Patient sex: F
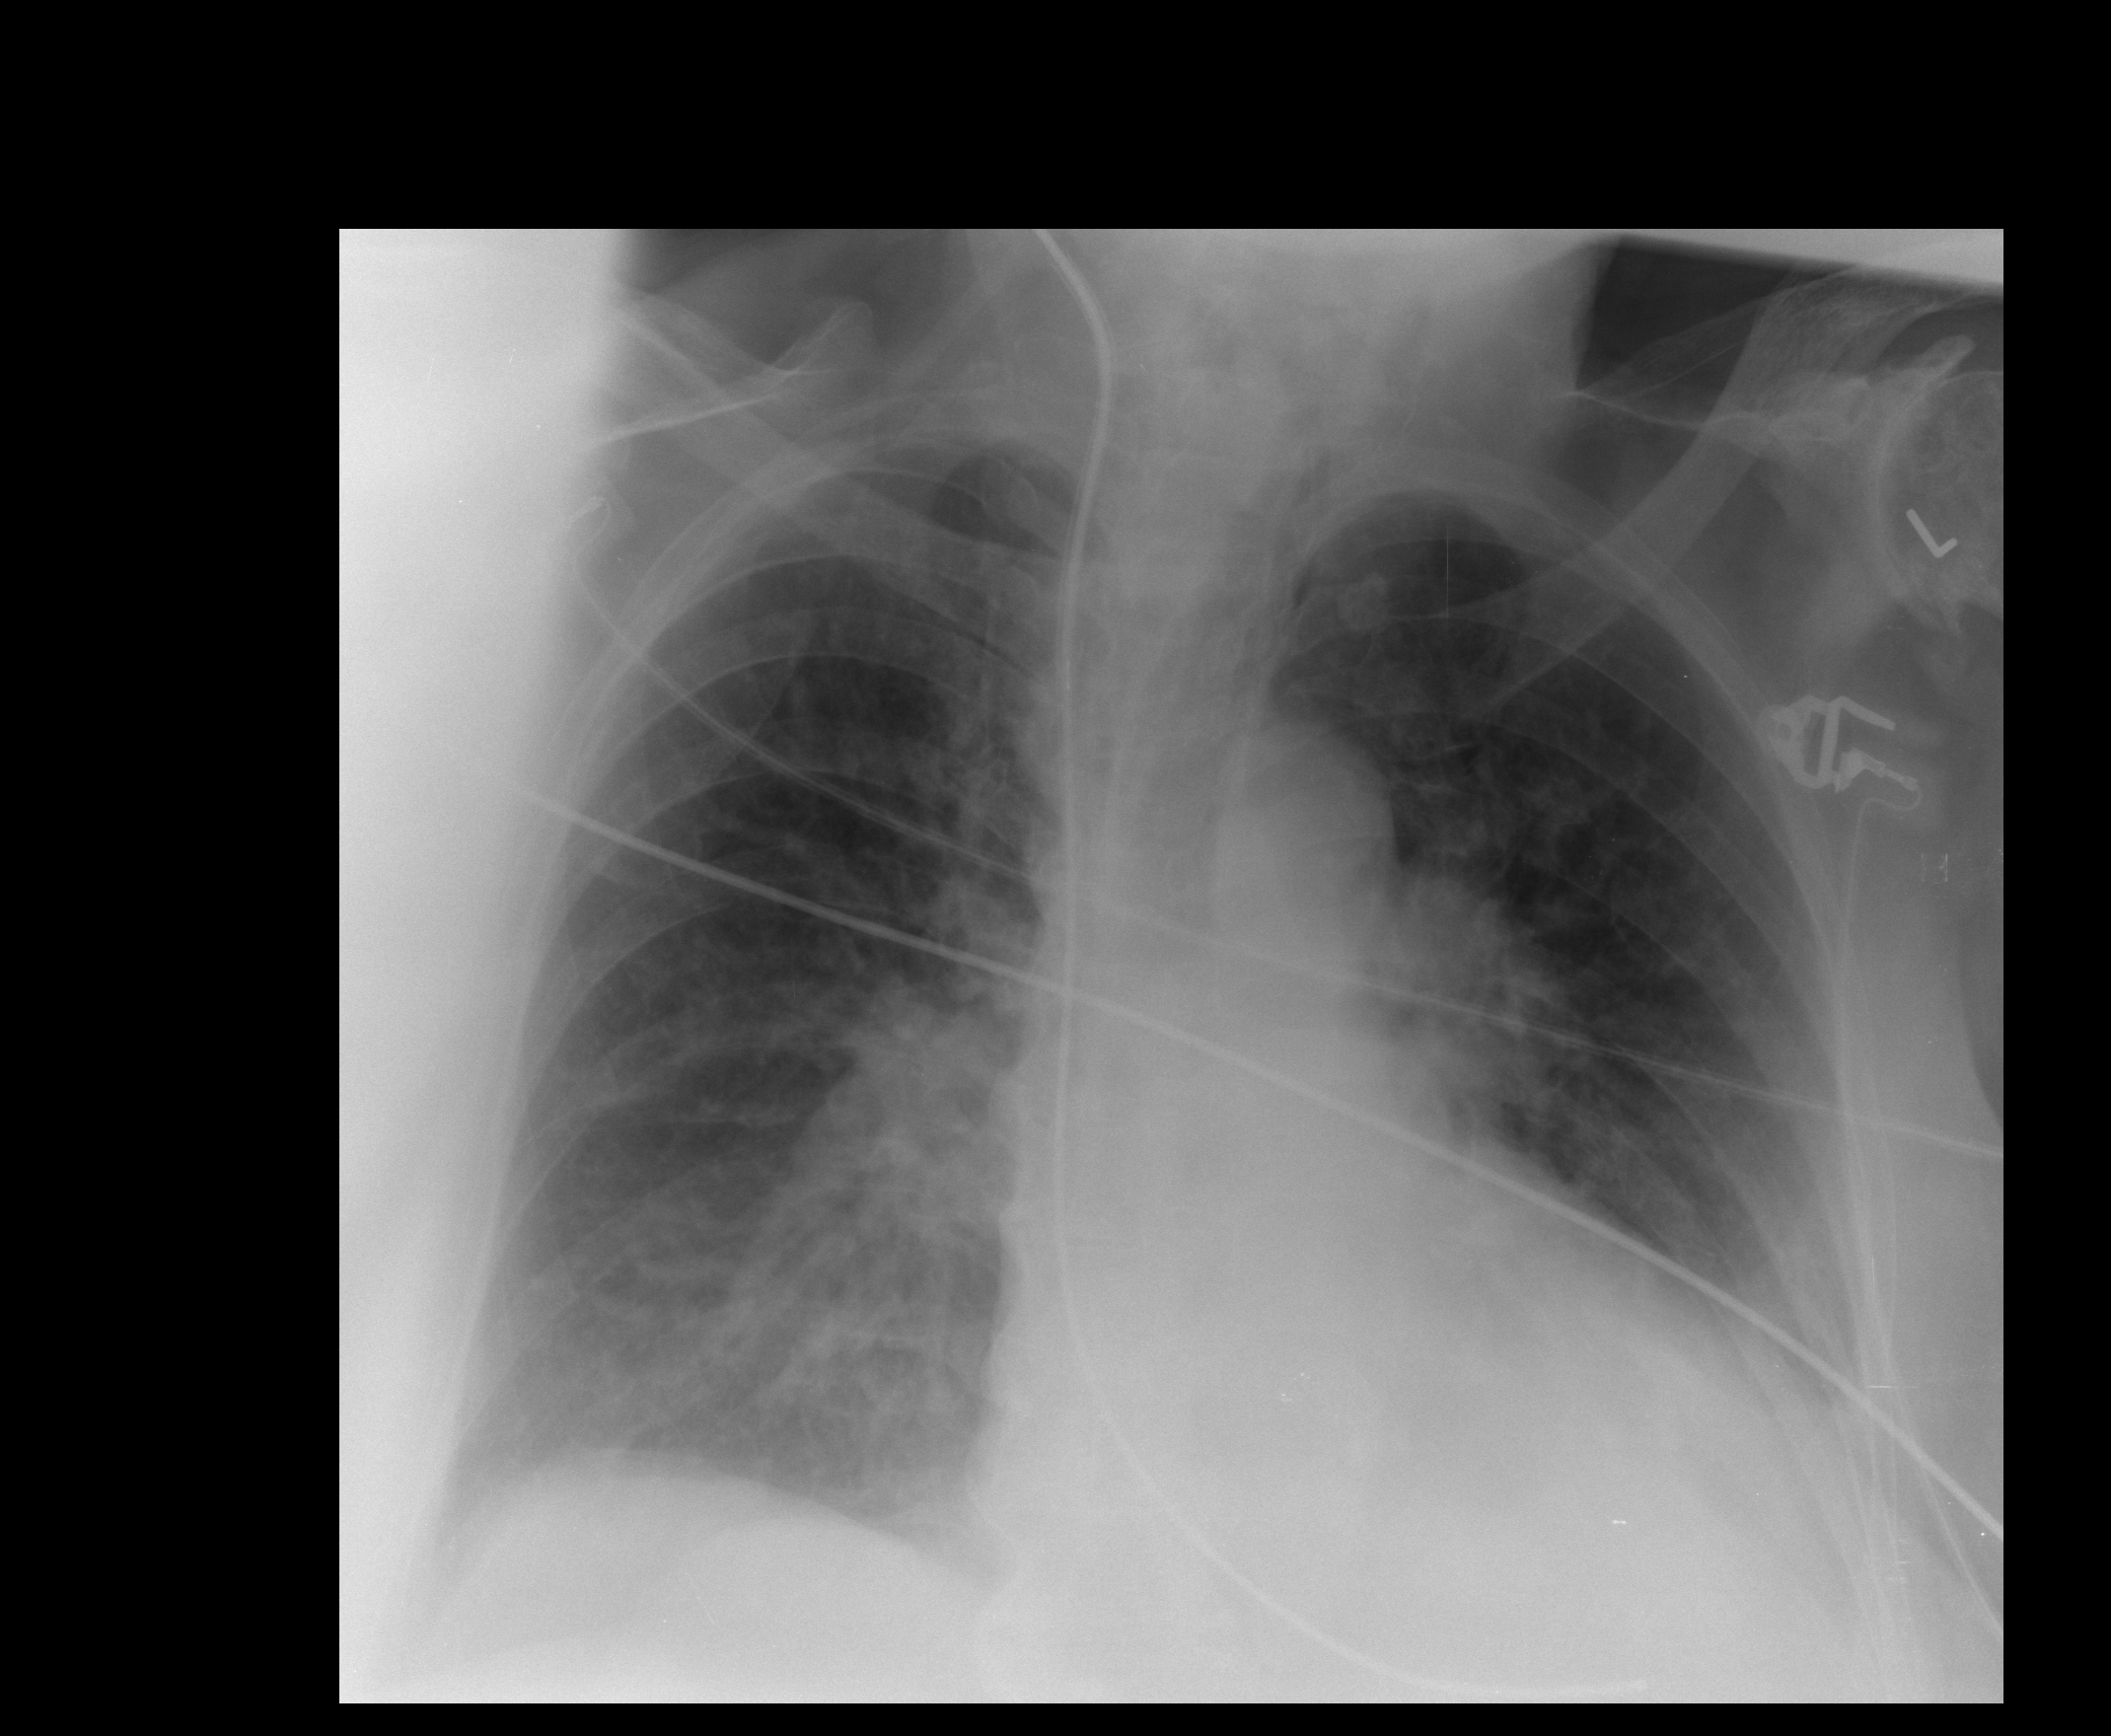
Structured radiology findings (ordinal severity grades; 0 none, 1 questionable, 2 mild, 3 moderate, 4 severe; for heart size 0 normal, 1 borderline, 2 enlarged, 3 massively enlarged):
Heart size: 1
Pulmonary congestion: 2
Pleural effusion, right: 0
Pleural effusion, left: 0
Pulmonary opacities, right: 2
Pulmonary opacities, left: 2
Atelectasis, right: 2
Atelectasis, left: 2